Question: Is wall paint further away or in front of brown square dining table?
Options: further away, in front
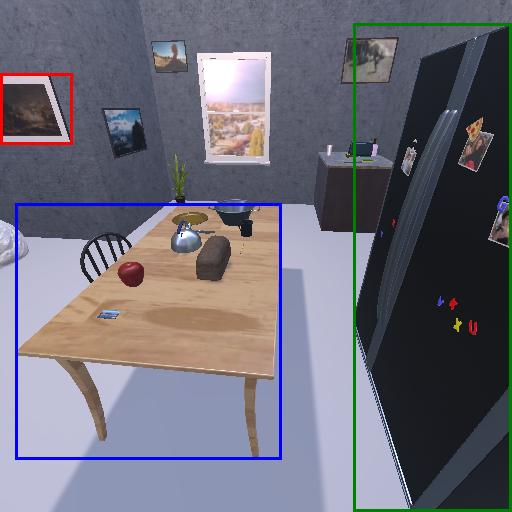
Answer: further away